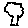
Label: tree